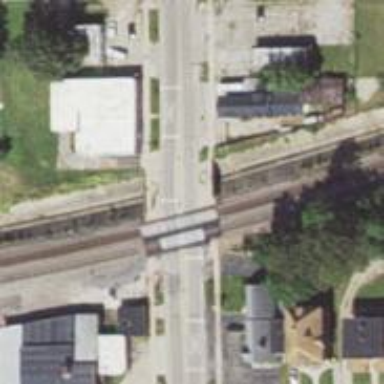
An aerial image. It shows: Railway crossing.